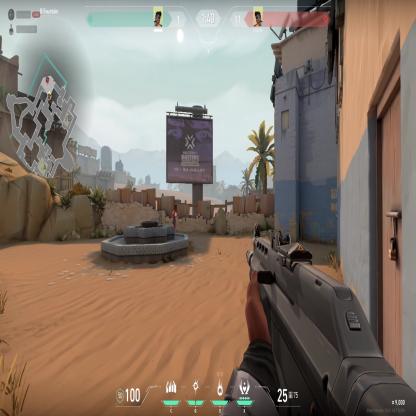
Label: enemy